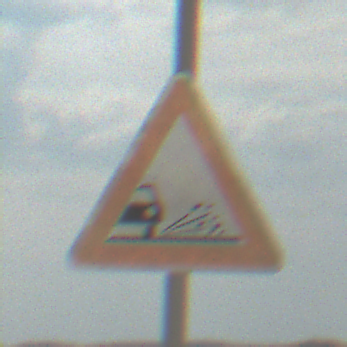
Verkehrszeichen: SplittSchotter
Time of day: MorningAfternoon
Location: Outdoor (Beach)
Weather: PartlyCloudy
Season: NotSpecified
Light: Natural